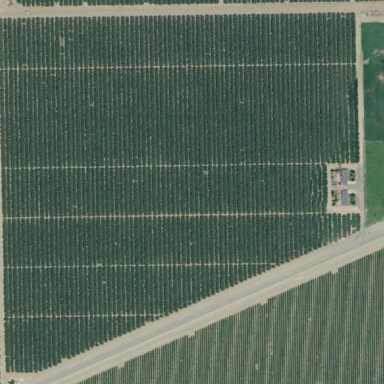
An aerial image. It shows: Orchard filled with almond trees.